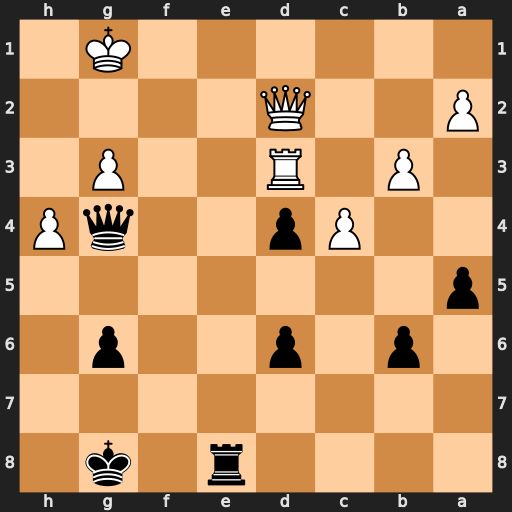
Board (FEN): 4r1k1/8/1p1p2p1/p7/2Pp2qP/1P1R2P1/P2Q4/6K1
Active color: b
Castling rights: -
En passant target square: -
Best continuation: Re2 Qf4 Qh3 Qf2 Rxf2